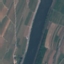
Land use / land cover class: River